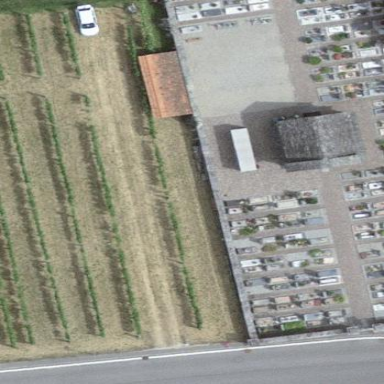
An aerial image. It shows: Cemetery.